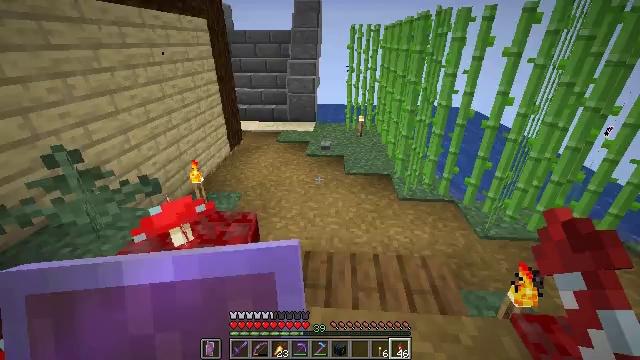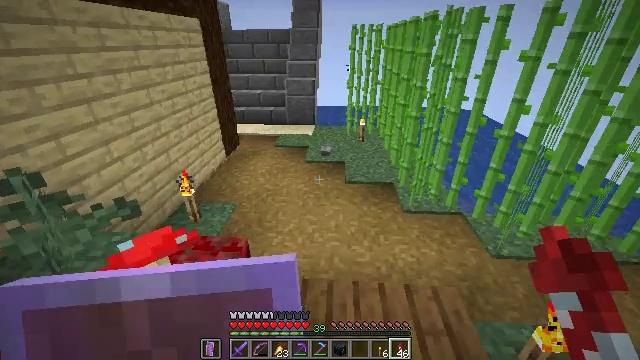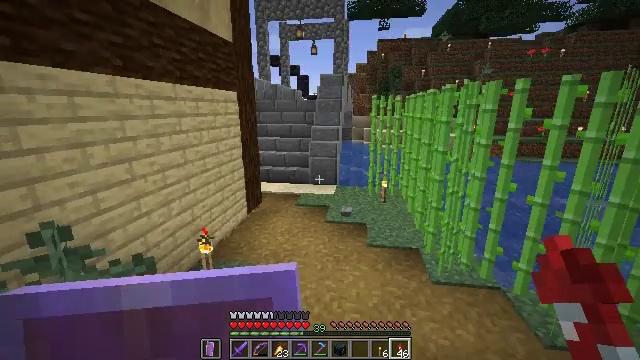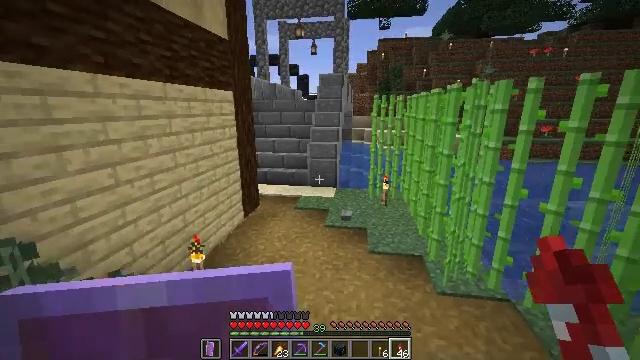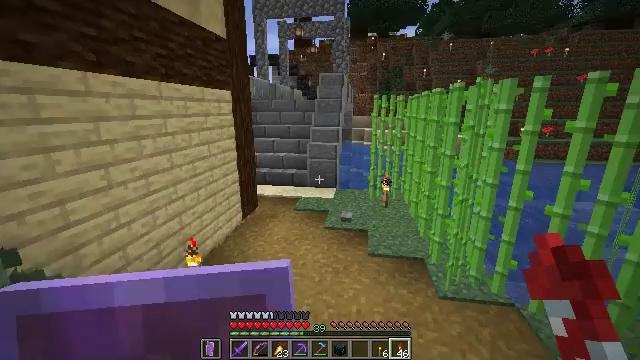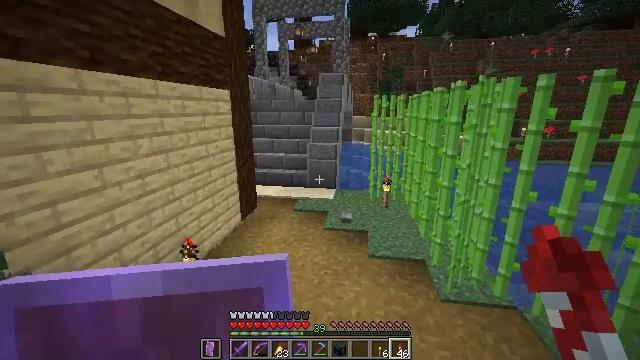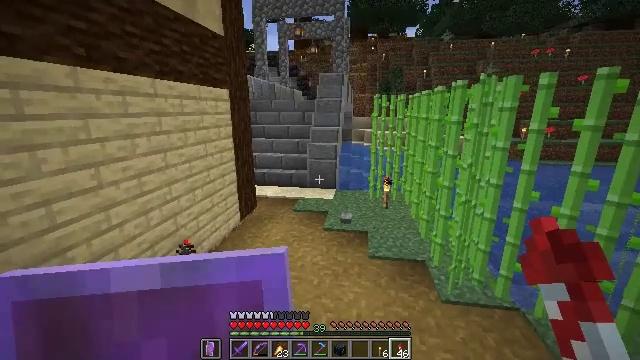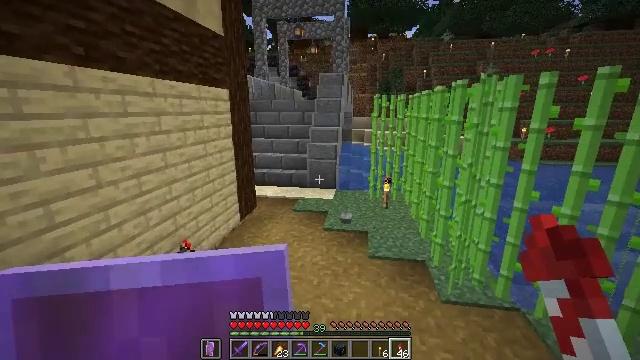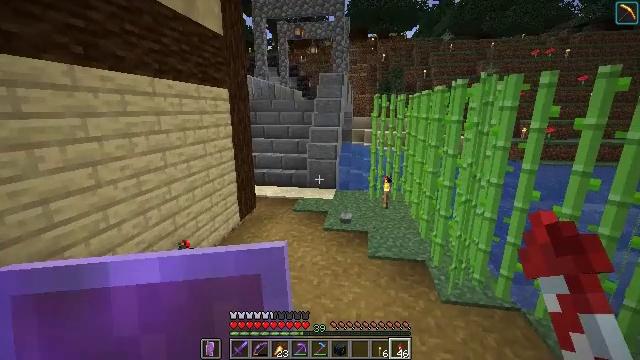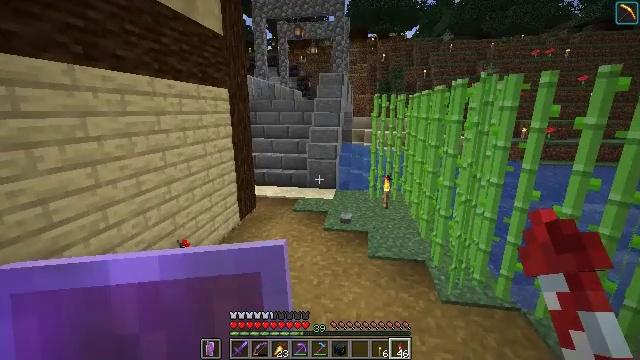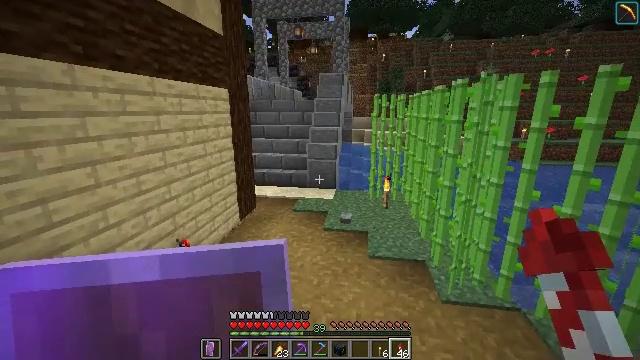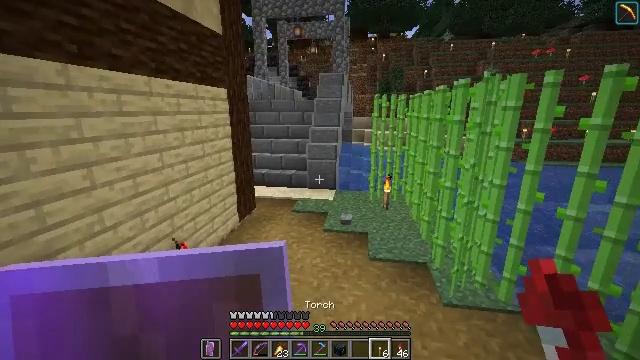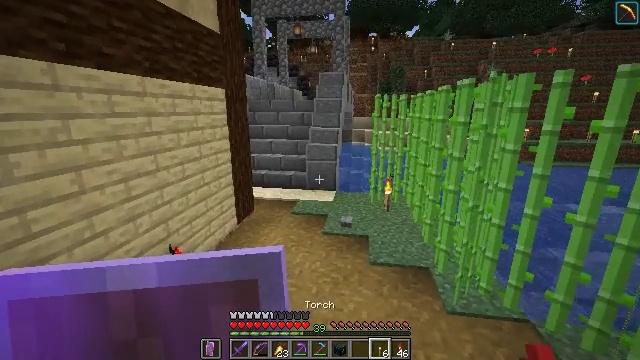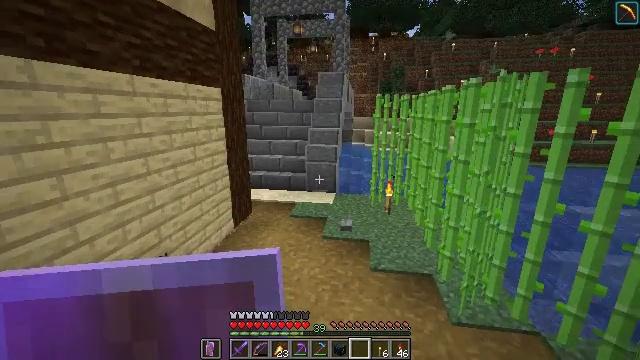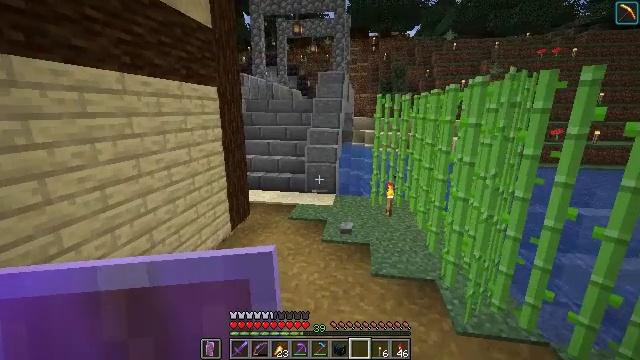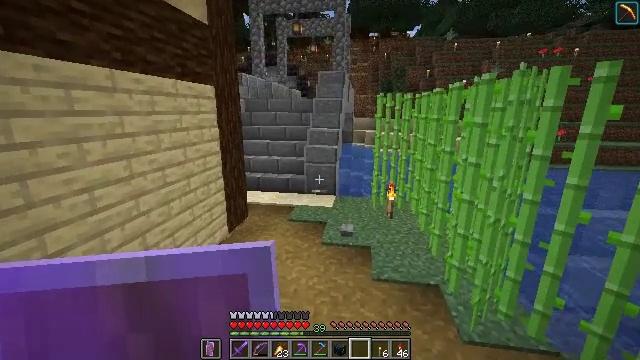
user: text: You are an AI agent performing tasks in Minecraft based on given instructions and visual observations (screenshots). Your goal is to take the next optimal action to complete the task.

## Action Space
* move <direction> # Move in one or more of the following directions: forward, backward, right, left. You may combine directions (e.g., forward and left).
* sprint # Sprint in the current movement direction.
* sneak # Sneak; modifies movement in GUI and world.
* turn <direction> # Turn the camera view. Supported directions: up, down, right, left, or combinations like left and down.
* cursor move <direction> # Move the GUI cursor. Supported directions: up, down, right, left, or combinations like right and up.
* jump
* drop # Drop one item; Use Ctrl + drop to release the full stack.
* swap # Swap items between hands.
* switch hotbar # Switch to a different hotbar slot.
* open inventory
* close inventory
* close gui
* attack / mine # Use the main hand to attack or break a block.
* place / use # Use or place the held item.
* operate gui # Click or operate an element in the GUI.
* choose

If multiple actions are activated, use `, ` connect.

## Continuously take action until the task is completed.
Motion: motion action
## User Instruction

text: Drop a tropical fish.
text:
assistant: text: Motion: move forward
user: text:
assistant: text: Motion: move forward, turn left and up
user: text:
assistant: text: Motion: no_op
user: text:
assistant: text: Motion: no_op
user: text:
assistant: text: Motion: no_op
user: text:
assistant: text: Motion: no_op
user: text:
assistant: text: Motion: no_op
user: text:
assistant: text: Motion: no_op
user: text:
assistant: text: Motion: no_op
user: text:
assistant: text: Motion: no_op
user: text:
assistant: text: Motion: move forward
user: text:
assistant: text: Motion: move forward
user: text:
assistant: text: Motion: move forward
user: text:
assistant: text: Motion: move forward
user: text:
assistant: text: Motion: move forward
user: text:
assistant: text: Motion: move forward
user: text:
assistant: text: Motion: move forward, sprint
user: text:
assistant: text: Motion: move forward, sprint
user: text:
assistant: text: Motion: move forward, sprint
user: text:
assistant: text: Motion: move forward, sprint
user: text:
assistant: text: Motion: move forward, sprint
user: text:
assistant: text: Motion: move forward, sprint
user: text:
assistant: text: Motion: move forward, sprint
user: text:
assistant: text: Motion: move forward, sprint
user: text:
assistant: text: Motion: move forward, sprint
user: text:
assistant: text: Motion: move forward, sprint
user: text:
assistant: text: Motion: move forward, sprint, turn left
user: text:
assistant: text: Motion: move forward, sprint, turn left
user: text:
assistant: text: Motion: move forward, sprint, turn left
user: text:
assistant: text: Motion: move forward, sprint, turn left